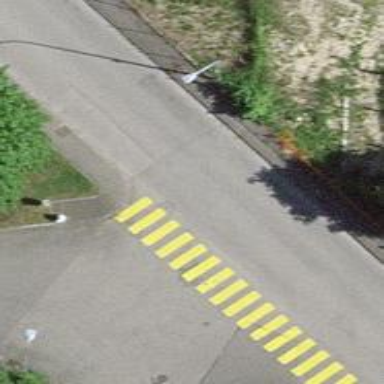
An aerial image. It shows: Zebra crossing on the road.